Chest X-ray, PA view. Patient: 37 years old, sex M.
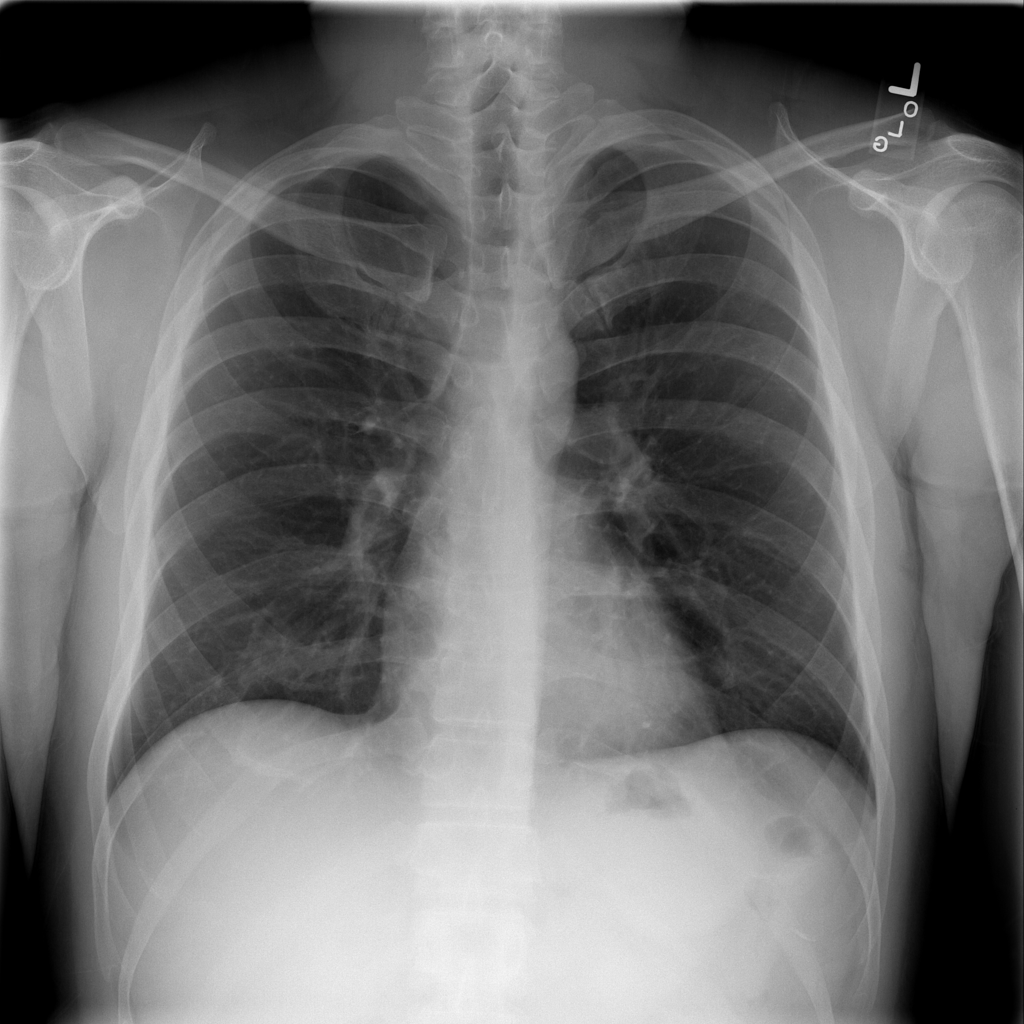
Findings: No Finding